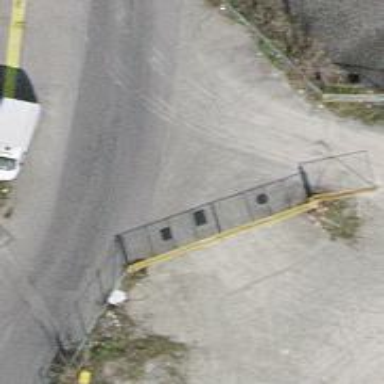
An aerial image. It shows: Gate.